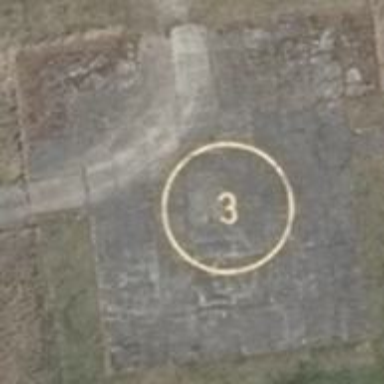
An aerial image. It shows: Helipad made of concrete plates.